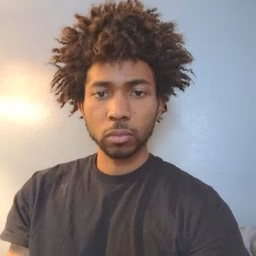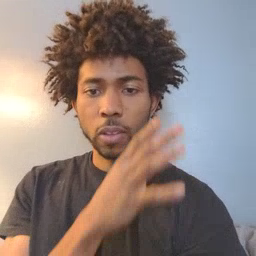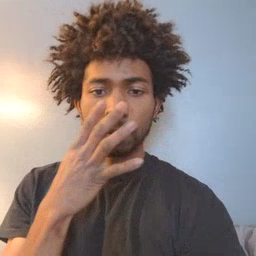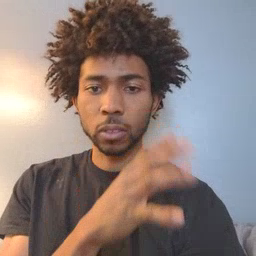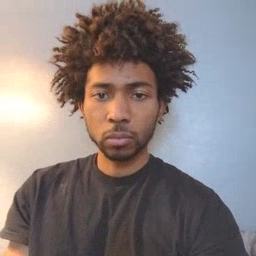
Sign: farm